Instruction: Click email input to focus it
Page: traveler
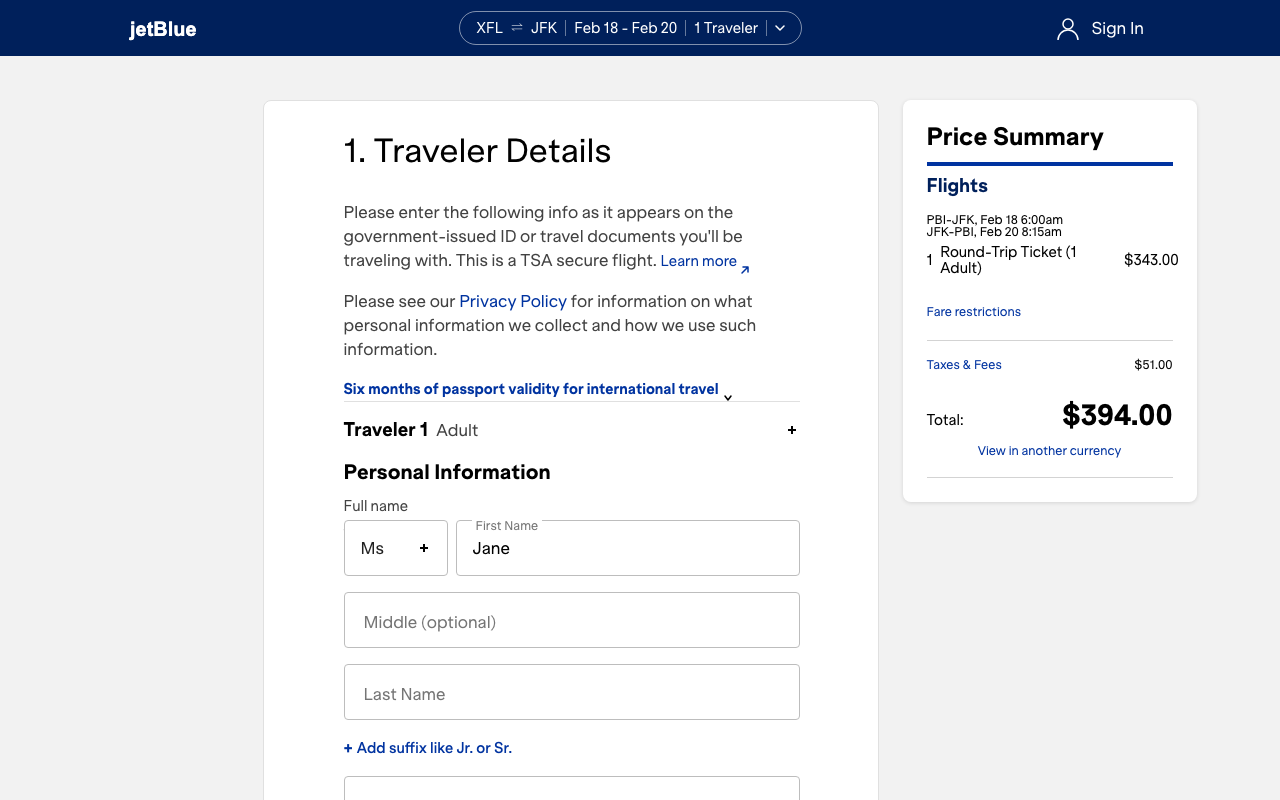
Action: click